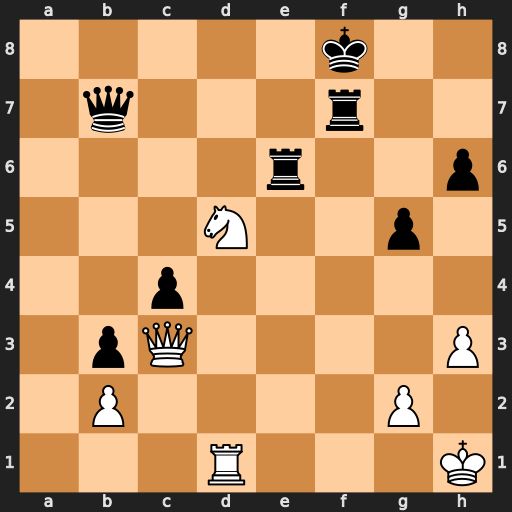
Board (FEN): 5k2/1q3r2/4r2p/3N2p1/2p5/1pQ4P/1P4P1/3R3K
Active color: w
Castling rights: -
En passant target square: -
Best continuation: Qh8#